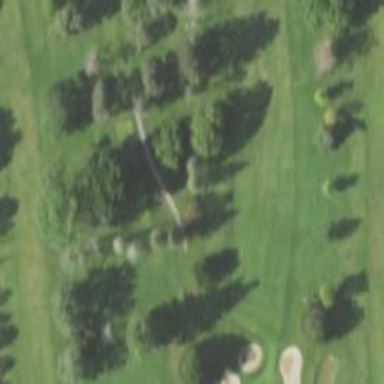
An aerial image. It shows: Pathway for golfing.